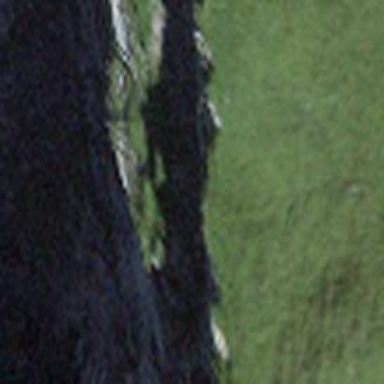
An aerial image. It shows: Cliff in nature.